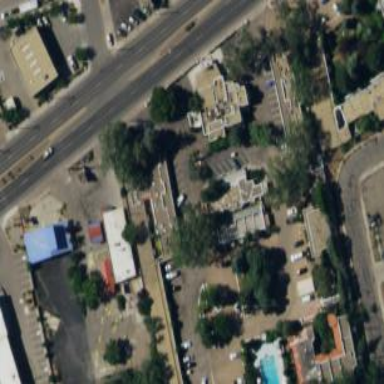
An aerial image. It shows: Motel.